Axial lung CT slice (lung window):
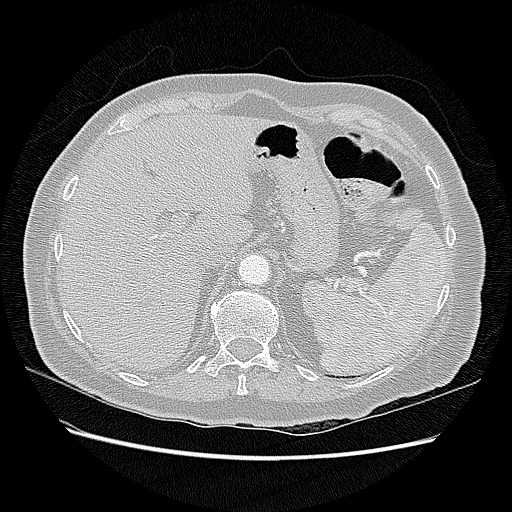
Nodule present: no